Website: bh-photo
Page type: billing-address
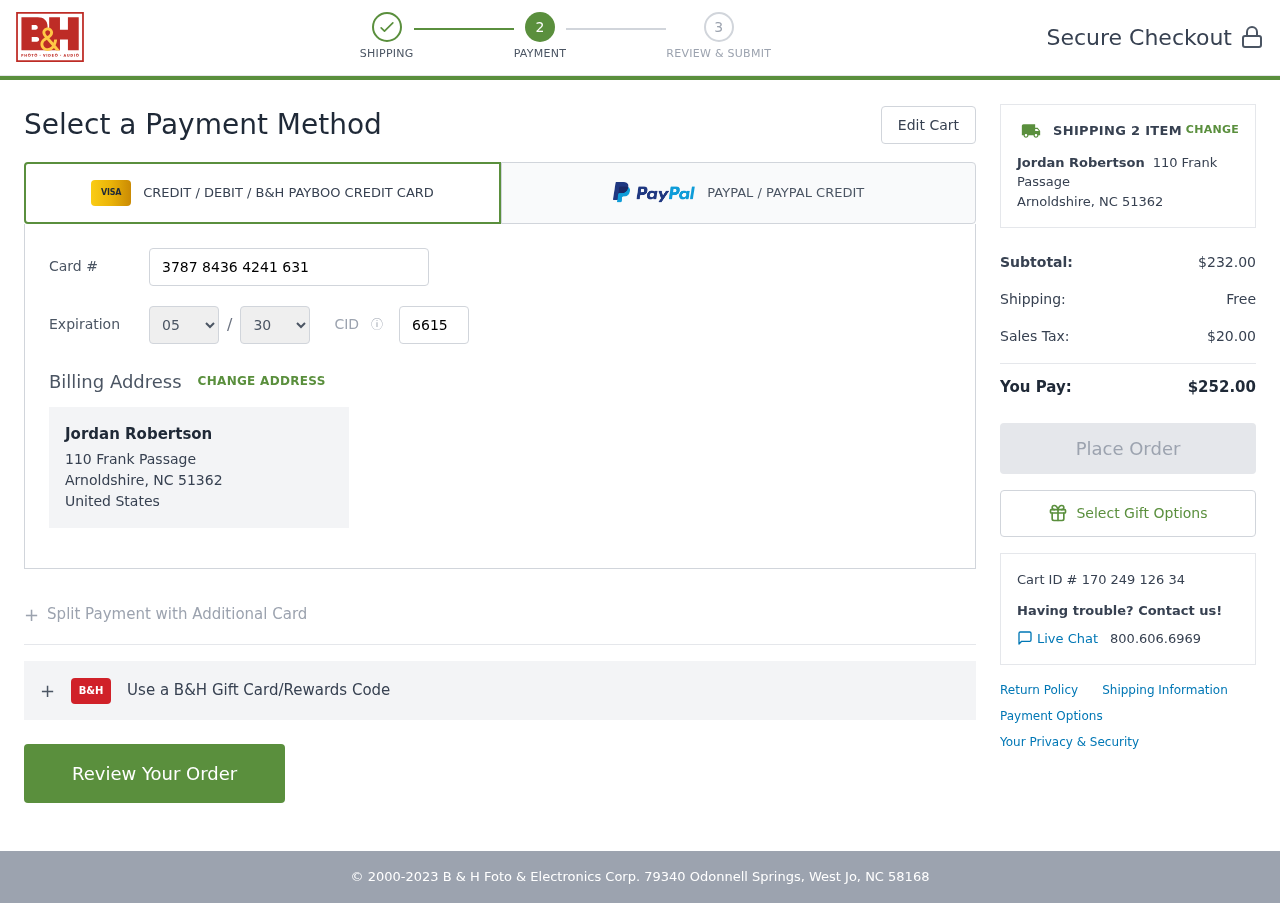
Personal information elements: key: PII_CARD_CVV
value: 6615
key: PII_CARD_EXPIRY_MONTH
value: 05
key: PII_CARD_EXPIRY_YEAR
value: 30
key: PII_CARD_NUMBER
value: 3787 8436 4241 631
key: PII_CITY_STATE_ZIP
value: Arnoldshire, NC 51362
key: PII_COUNTRY
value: United States
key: PII_FULLNAME
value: Jordan Robertson
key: PII_STREET
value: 110 Frank Passage
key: PII_FULLNAME2
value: Jordan Robertson
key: PII_STREET2
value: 110 Frank Passage
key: PII_CITY_STATE_ZIP2
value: Arnoldshire, NC 51362
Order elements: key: ORDER_NUM_ITEMS
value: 2
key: ORDER_SUBTOTAL
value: $232.00
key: ORDER_SHIPPING_COST
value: Free
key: ORDER_TAX
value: $20.00
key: ORDER_TOTAL
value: $252.00
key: ORDER_ID
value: Cart ID # 170 249 126 34